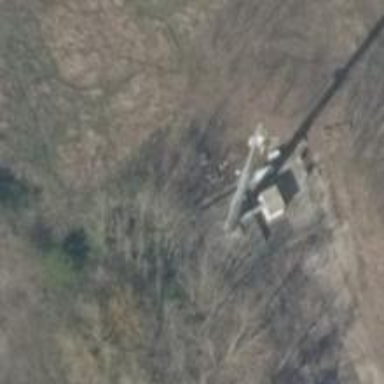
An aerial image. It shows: Mast structure.